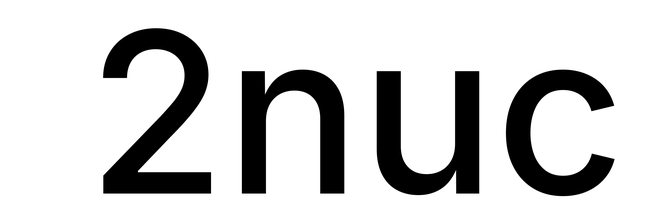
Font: Inter_Medium